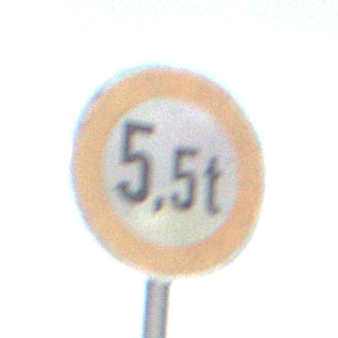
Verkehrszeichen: TatsaechlicheMasse
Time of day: SunriseSunset
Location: Outdoor (Nature)
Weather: PartlyCloudy
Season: NotSpecified
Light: Natural